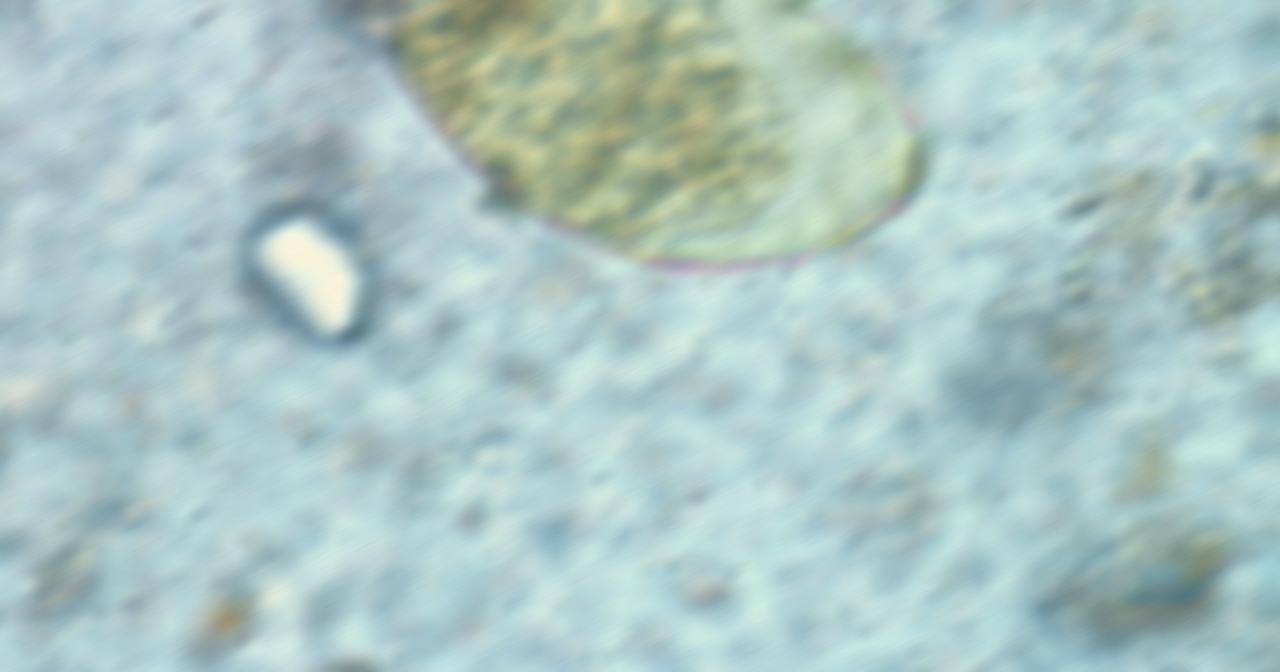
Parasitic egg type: Fasciolopsis buski